Question: I have gone through loads of documentation on this, My google search shows that I've visited all the links on the first page
Token Generation works fine. I configured it with a custom provider as such:
'''
public void ConfigureOAuth(IAppBuilder app)
{
var usermanager = NinjectContainer.Resolve<UserManager>();
app.UseOAuthAuthorizationServer(new OAuthAuthorizationServerOptions
{
AllowInsecureHttp = true,
TokenEndpointPath = new PathString("/token"),
AccessTokenExpireTimeSpan = TimeSpan.FromDays(1),
Provider = new AppOAuthProvider(usermanager)
});
app.UseOAuthBearerAuthentication(new OAuthBearerAuthenticationOptions());
}
'''
However when I call a protected URL and pass the bearer token, I always get:
How do I diagnose or fix the problem. If possible, how can I do the token validation myself
Here is my AppOAuthProvider. Both Methods are called when I'm trying to mint a token but not when I'm trying to access a protected resource
'''
public class AppOAuthProvider : OAuthAuthorizationServerProvider
{
private UserManager _user;
public AppOAuthProvider(UserManager user)
{
_user = user;
}
public override async Task ValidateClientAuthentication(OAuthValidateClientAuthenticationContext context)
{
context.Validated();
}
public override Task GrantResourceOwnerCredentials(OAuthGrantResourceOwnerCredentialsContext context)
{
context.OwinContext.Response.Headers.Add("Access-Control-Allow-Origin", new[] { "*" });
//Get User Information
var getUser = _user.FindUser(context.UserName);
if (getUser.Status == StatusCode.Failed)
{
context.SetError("invalid_grant", "The user name or password is incorrect.");
return Task.FromResult<object>(null);
}
var user = getUser.Result;
//Get Roles for User
var getRoles = _user.GetRoles(user.UserID);
if (getRoles.Status == StatusCode.Failed)
{
context.SetError("invalid_grant", "Could not determine Roles for the Specified User");
}
var roles = getRoles.Result;
var identity = new ClaimsIdentity(context.Options.AuthenticationType);
identity.AddClaim(new Claim("UserID", user.UserID.ToString()));
identity.AddClaim(new Claim("UserName", user.UserName));
foreach (var role in roles)
{
identity.AddClaim(new Claim(ClaimTypes.Role, role));
}
context.Validated(identity);
return Task.FromResult<object>(null);
}
}
'''
Here is my Account Controller
'''
[RoutePrefix("api/auth/account")]
public class AccountController : ApiController
{
private UserManager _user;
public AccountController(UserManager user)
{
_user = user;
}
[Authorize]
[HttpGet]
[Route("secret")]
public IHttpActionResult Secret()
{
return Ok("Yay! Achievement Unlocked");
}
}
'''
Here is my Startup.cs
'''
public partial class Startup
{
public void Configuration(IAppBuilder app)
{
app.UseNinjectMiddleware(NinjectContainer.CreateKernel);
app.UseNinjectWebApi(GlobalConfiguration.Configuration);
GlobalConfiguration.Configure(WebApiConfig.Register);
ConfigureOAuth(app);
app.UseCors(Microsoft.Owin.Cors.CorsOptions.AllowAll);
app.UseWebApi(GlobalConfiguration.Configuration);
app.UseWelcomePage();
}
}
'''
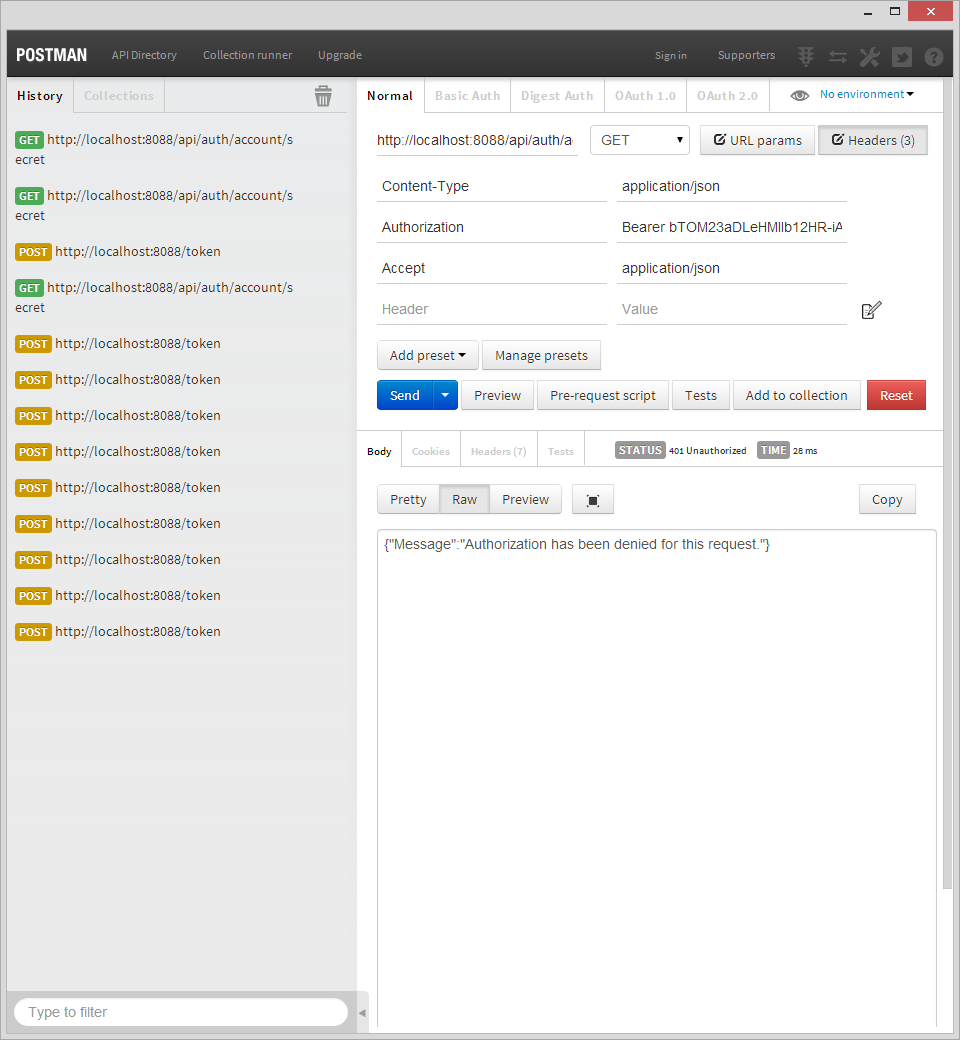
Answer: You must configure the OAuth authorization server and OAuth bearer authentication before call UseWebApi on IAppBuilder. The following is from my program.
'''
public void Configuration(IAppBuilder app)
{
app.UseFileServer(new FileServerOptions()
{
RequestPath = PathString.Empty,
FileSystem = new PhysicalFileSystem(@".
iles")
});
// set the default page
app.UseWelcomePage(@"/index.html");
ConfigureAuth(app);
HttpConfiguration config = new HttpConfiguration();
config.Routes.MapHttpRoute
(
name: "DefaultApi",
routeTemplate: "api/{controller}/{id}",
defaults: new { id = RouteParameter.Optional }
);
config.Formatters.Clear();
config.Formatters.Add(new JsonMediaTypeFormatter());
config.Formatters.JsonFormatter.SerializerSettings =
new JsonSerializerSettings
{
ContractResolver = new CamelCasePropertyNamesContractResolver()
};
app.UseCors(CorsOptions.AllowAll);
app.UseWebApi(config);
}
public void ConfigureAuth(IAppBuilder app)
{
OAuthAuthorizationServerOptions oAuthServerOptions = new OAuthAuthorizationServerOptions()
{
AllowInsecureHttp = true,
TokenEndpointPath = new PathString("/token"),
AccessTokenExpireTimeSpan = TimeSpan.FromDays(1),
Provider = new YourApplicationOAuthProvider()
};
app.UseOAuthAuthorizationServer(oAuthServerOptions);
app.UseOAuthBearerAuthentication
(
new OAuthBearerAuthenticationOptions
{
Provider = new OAuthBearerAuthenticationProvider()
}
);
}
'''